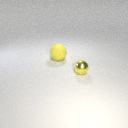
small yellow metal sphere in front of large yellow rubber sphere